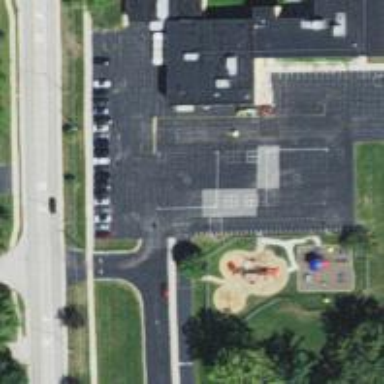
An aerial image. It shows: Playground area for leisure activities on the land.